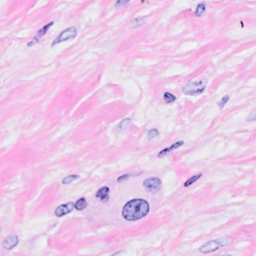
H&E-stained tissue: Breast